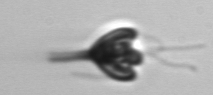
Label: Pyramimonas_longicauda